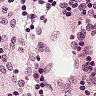
Metastatic tissue present: no